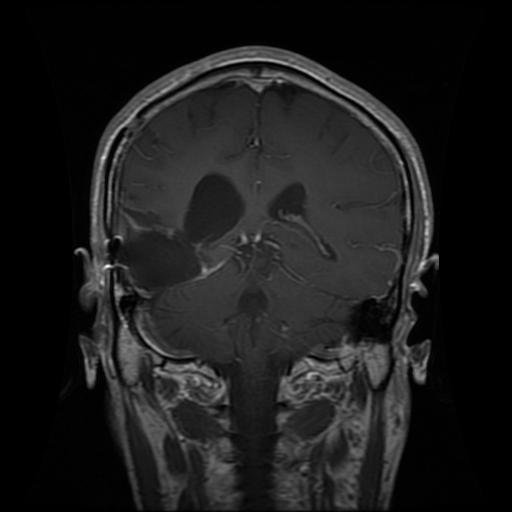
Label: glioma